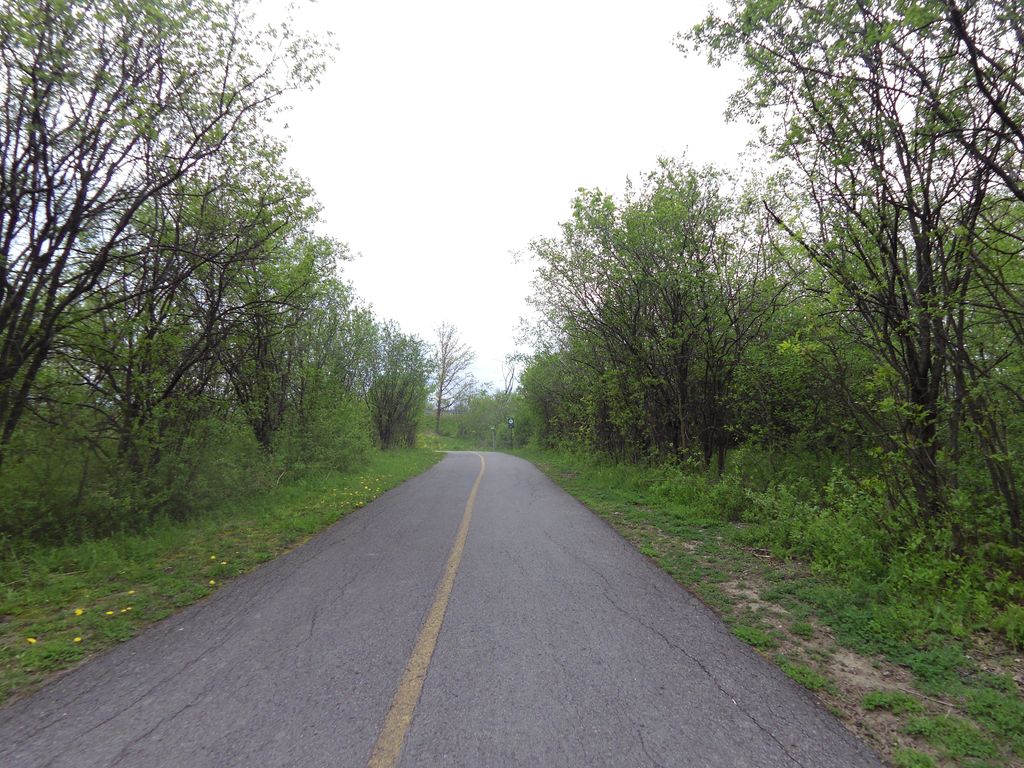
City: ottawa-gatineau